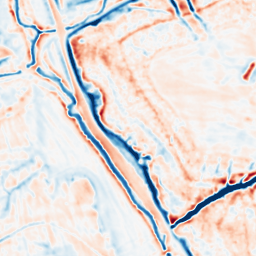
Category: multiscale
Decomposition family: dog_multiscale
Decomposition parameters: sigma_ratio: 1.6
n_scales: 3
base_sigma: 1
Upsampling method: bicubic_16x
Upsampling parameters: scale: 16
Upsampling scale: 16